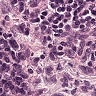
Metastatic tissue present: no